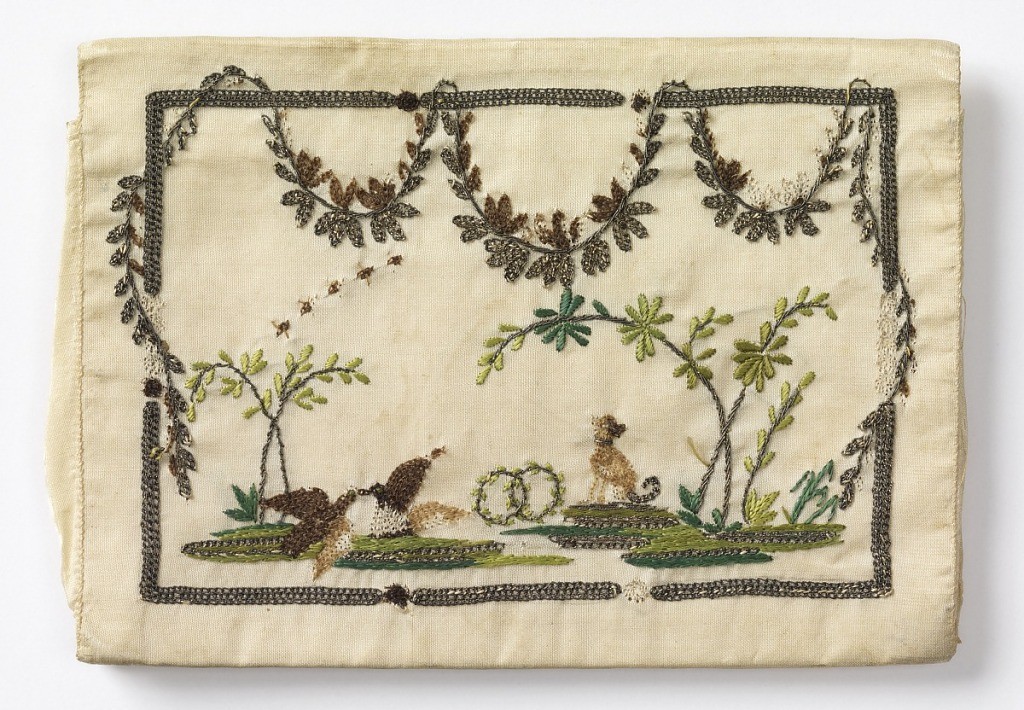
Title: Card case
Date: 19th century
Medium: silk and silver foil-wrapped silk embroidery on silk foundation Technique: embroidered in chain, stem and satin stitches on plain weave foundation Technique detail: embroidery on white silk plain weave; chain, stem and satin stitches using dyed silks; chain stitch using silver foil-wrapped silk; worked as a single panel, folded
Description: White silk letter case, worked as a single panel and folded. Embroidered in silver threads with scenes of animals and flowers, with swagged garlands.